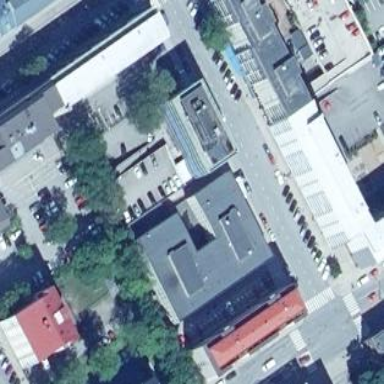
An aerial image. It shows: Healthcare clinic.